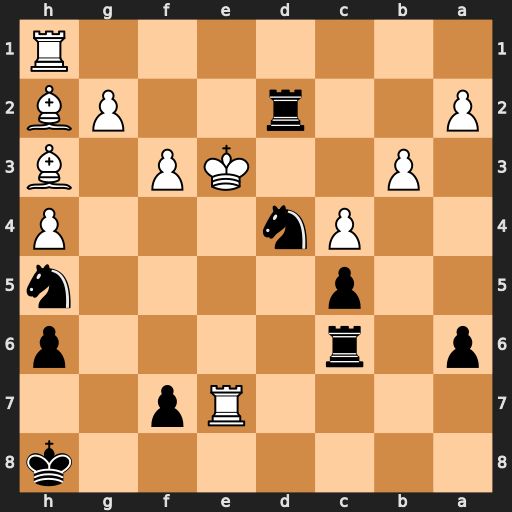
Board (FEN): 7k/4Rp2/p1r4p/2p4n/2Pn3P/1P2KP1B/P2r2PB/7R
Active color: b
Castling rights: -
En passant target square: -
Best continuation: Re2+ Kd3 Rxe7